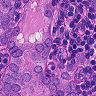
Metastatic tissue present: yes